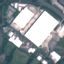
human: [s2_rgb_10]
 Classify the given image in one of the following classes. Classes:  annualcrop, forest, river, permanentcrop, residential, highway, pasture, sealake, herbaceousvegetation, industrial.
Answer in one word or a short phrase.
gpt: Industrial